Aerial crown-view tile of a tropical tree (Barro Colorado Island, Panama), acquired 20240813:
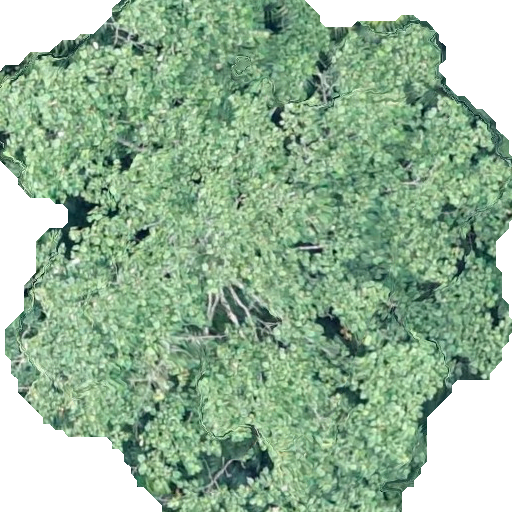
Species: Ochroma pyramidale
GBIF accepted scientific name: Ochroma pyramidale
Crown area: 352.375 m²